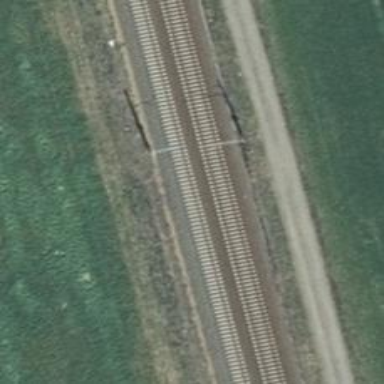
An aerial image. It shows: Milestone along the railway with catenary mast.